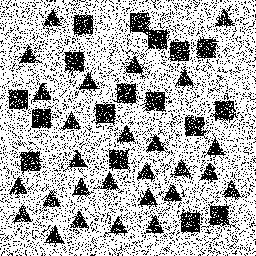
Squares: 17
Triangles: 27
Stars: 0
Total shapes: 44